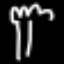
Label: fork